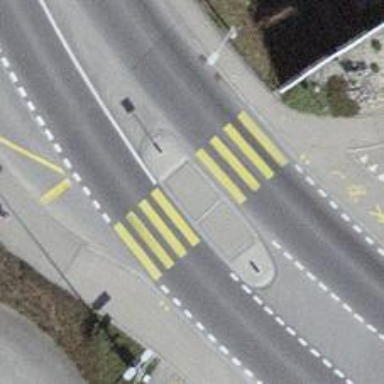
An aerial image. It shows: Zebra crossing on footway.